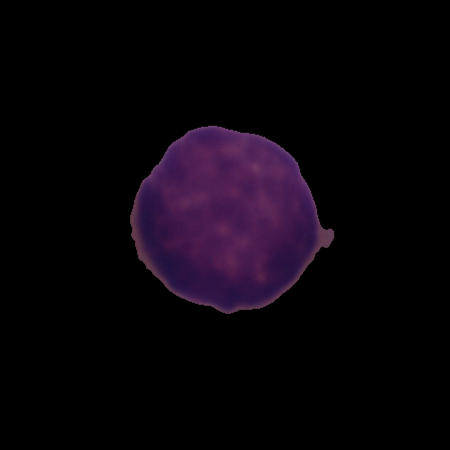
Label: healthy